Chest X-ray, PA view. Patient: 73 years old, sex M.
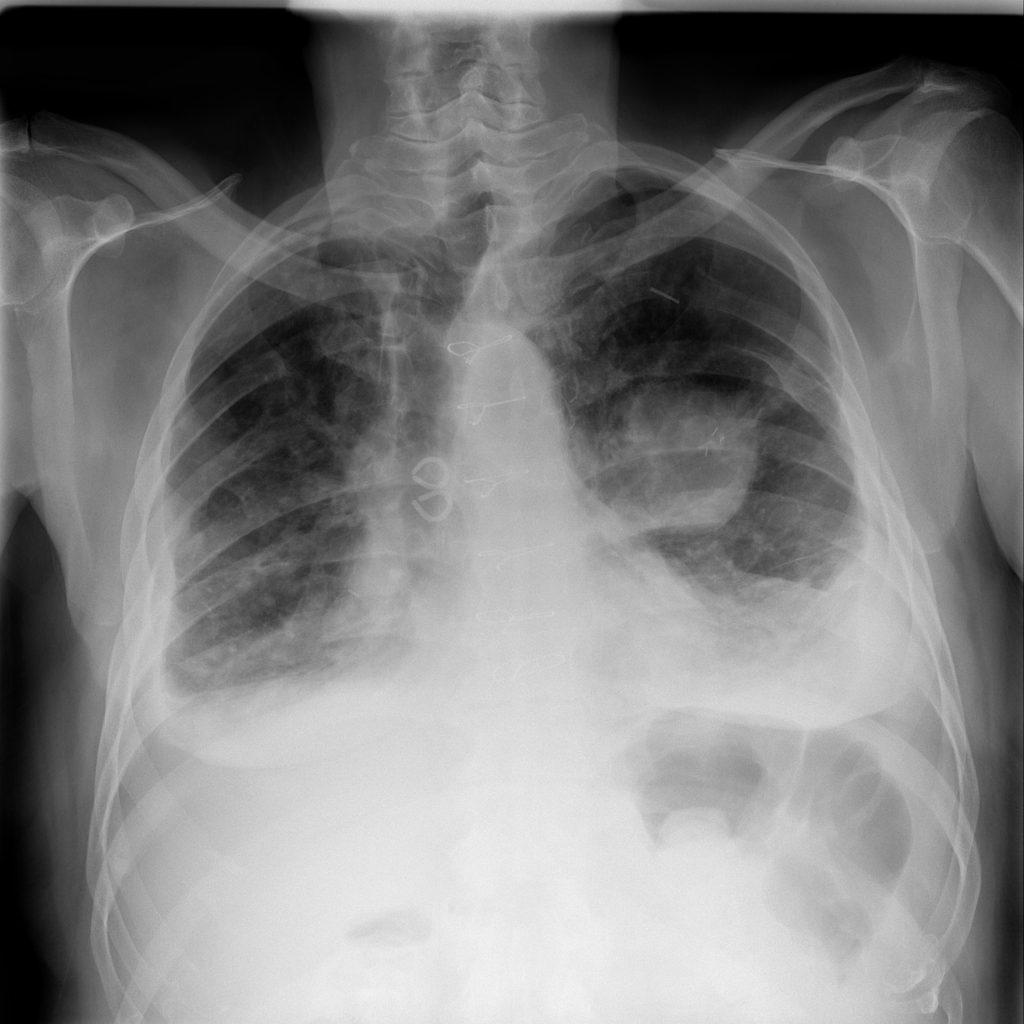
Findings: Mass